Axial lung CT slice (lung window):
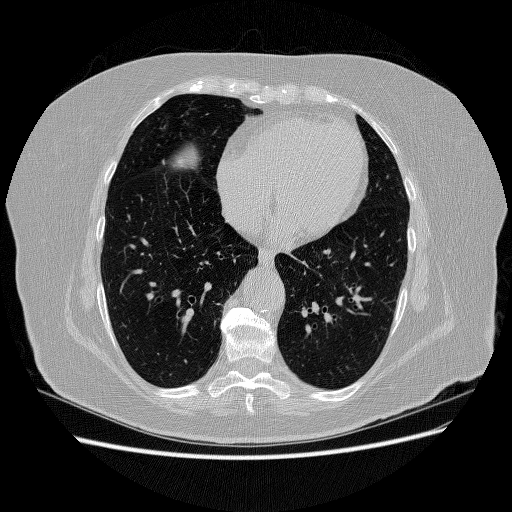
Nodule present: no